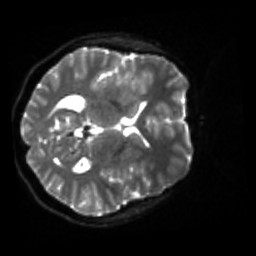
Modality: sbref
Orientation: axial
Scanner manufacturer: siemens
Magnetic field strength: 3 T
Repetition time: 4 s
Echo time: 0.0594 s